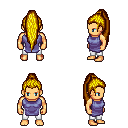
a pixel art fantasy rpg character, male body template, human, tanned skin, chain tabard jacket, white pants, blonde extra-long topknot hairstyle, four views (front, back, left, right), 2x2 character sprite sheet, small pixel art, hard edges, no anti-aliasing